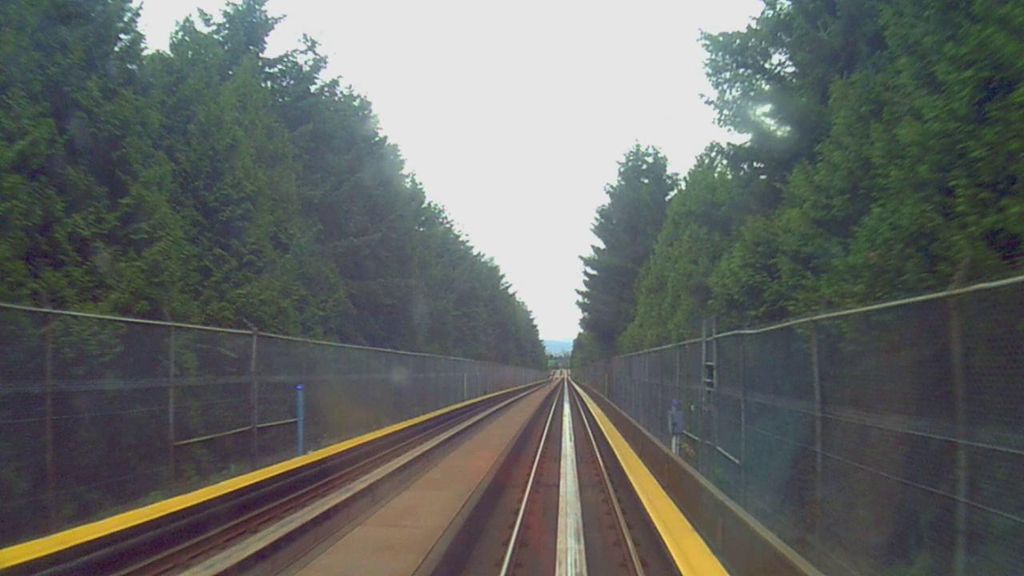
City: vancouver